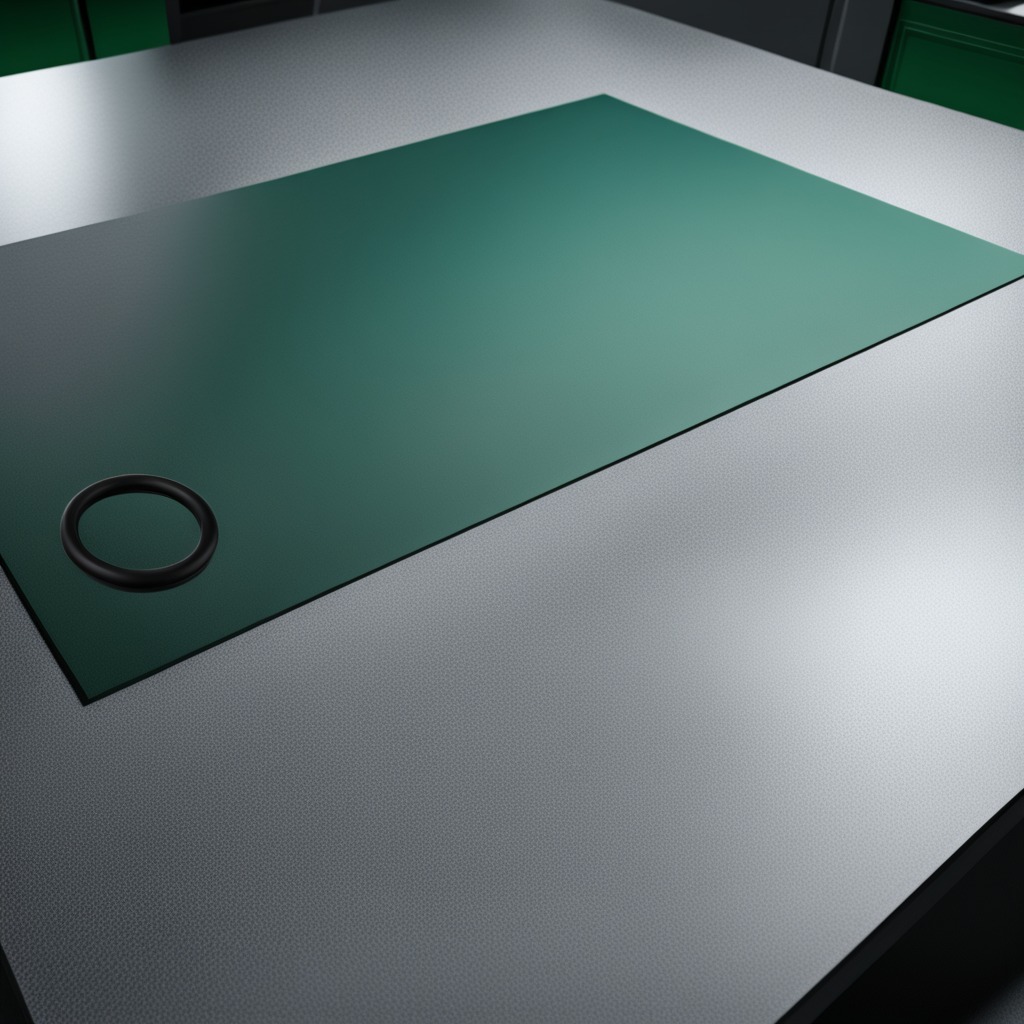
A rubber O-ring lies on a clean granite tabletop covered with a green rubber mat inside a workshop under bright overhead lighting crisp shadows high clarity worn but beneath the mat